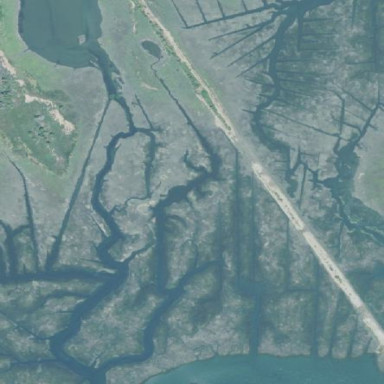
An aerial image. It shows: Saltmarsh wetland.